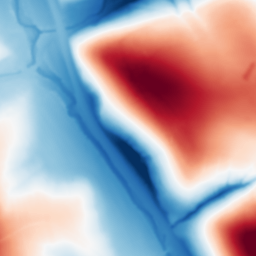
Category: multiscale
Decomposition family: dog_multiscale
Decomposition parameters: sigma_ratio: 2
n_scales: 6
base_sigma: 1
Upsampling method: linear_exact
Upsampling parameters: scale: 2
Upsampling scale: 2